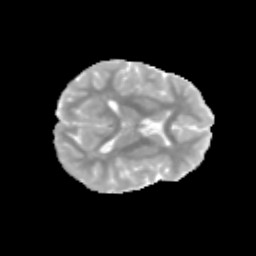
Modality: MD
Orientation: axial
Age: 10
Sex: male
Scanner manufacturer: siemens
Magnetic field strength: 3 T
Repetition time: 3.8 s
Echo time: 0.07 s